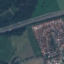
Label: Highway